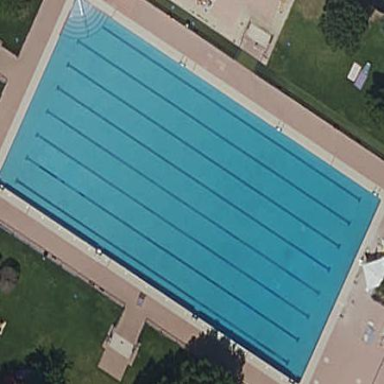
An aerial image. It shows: Swimming pool located in leisure land.